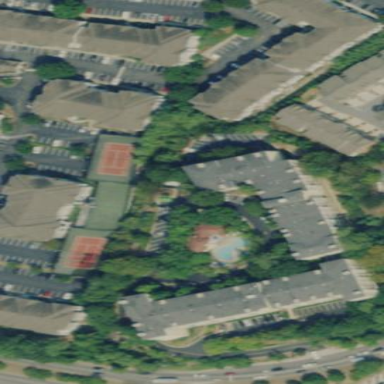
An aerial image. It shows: Residential building.